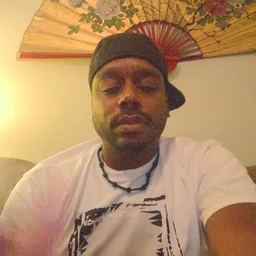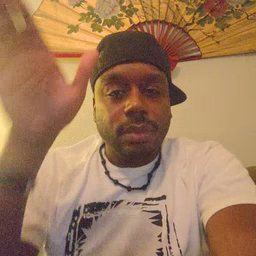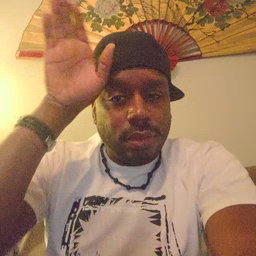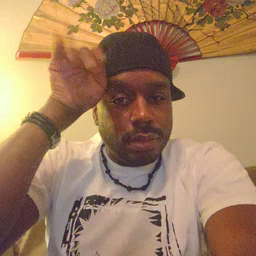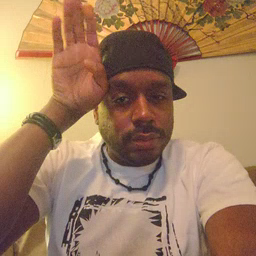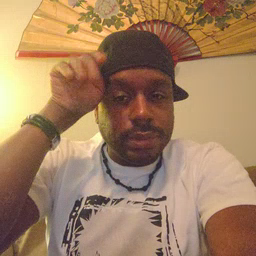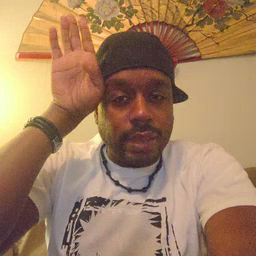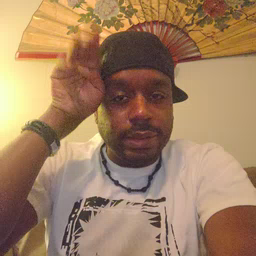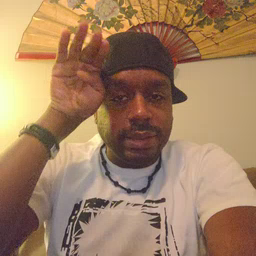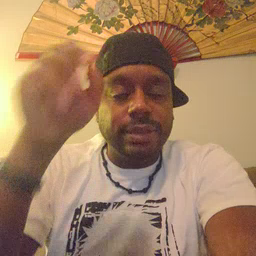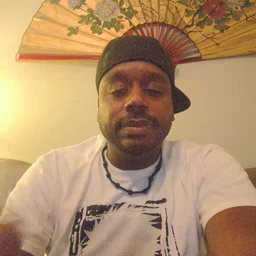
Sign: donkey